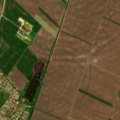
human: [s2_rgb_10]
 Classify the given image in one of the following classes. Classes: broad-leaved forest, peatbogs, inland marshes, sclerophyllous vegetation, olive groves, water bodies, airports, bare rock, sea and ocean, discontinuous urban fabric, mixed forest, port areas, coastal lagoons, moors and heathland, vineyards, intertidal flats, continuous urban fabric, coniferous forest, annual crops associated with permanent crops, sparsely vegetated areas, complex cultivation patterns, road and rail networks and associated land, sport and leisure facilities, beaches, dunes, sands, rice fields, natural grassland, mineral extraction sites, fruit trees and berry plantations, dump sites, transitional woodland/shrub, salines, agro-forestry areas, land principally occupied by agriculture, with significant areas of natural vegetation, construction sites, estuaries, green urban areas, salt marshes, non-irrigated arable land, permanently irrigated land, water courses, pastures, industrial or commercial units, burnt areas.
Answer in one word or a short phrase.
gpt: discontinuous urban fabric, non-irrigated arable land, complex cultivation patterns